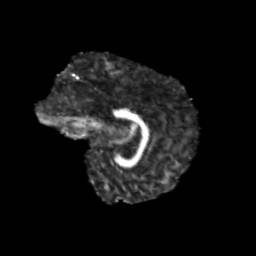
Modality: FA
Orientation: sagittal
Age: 11
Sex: female
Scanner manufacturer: siemens
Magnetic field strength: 3 T
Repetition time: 3.8 s
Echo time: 0.07 s